Question: Any idea how to do this

in CSS?
What I want is them to be together as a whole. Like a div with a hover on it, everytime the user passes the mouse over it, both the line and the text's background will change color. I've tried different approaches but can't seem to get this as a whole. What I have right now is:
<URL>
'''
<div class="example">
<span>2014</span>
</div>
'''
'''
.example {
text-align: center;
border-bottom: 5px solid rgba(0,0,0,0.2);
}
.example span {
background: rgba(0,0,0,0.2);
margin: 10px 0 10px 0;
padding: 5px 20px 5px 20px;
}
.example:hover { border-bottom: 5px solid rgba(0,0,0,0.6); }
.example span:hover { background: rgba(0,0,0,0.6); }
'''
I want them to be together as a single 'div'/unit. So it only changes to the 'hover' color if the user passes the mouse in front of the line or the text. Also, hovering the line would also hover the text background at the same time.
I know it may sound confusing but it's not easy to explain.
Thanks in advance.
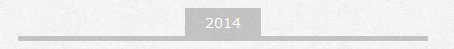
Answer: I believe you're looking for something like this:
'''
.example {
text-align: center;
border-bottom: 5px solid rgba(0,0,0,0.2);
}
.example span {
display: inline-block;
background: rgba(0,0,0,0.2);
margin: 10px 0 0 0;
padding: 5px 20px 5px 20px;
}
.example:hover { border-bottom: 5px solid rgba(0,0,0,0.6); }
.example:hover span { background: rgba(0,0,0,0.6); }
'''